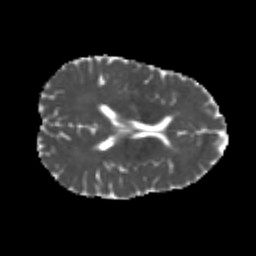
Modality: MD
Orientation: axial
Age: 23
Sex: female
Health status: healthy
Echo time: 0.074 s